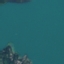
Land use / land cover class: SeaLake